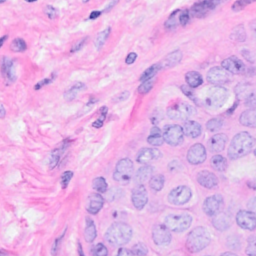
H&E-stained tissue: Breast